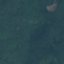
Land use / land cover class: Forest